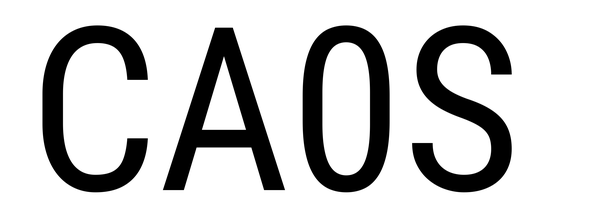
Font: Roboto_Condensed_Regular